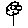
Label: flower